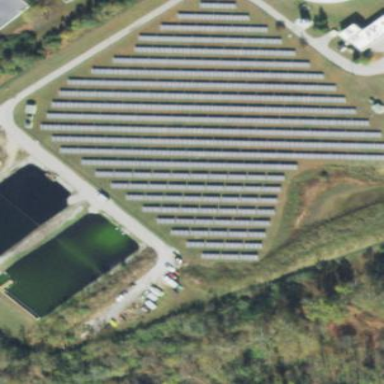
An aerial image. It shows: Solar power plant utilizing photovoltaic technology.